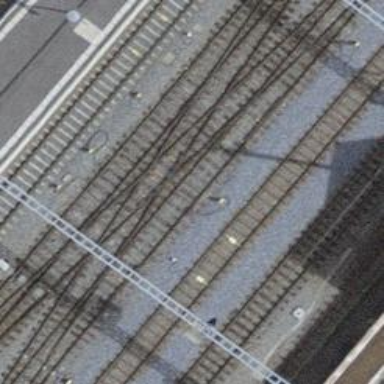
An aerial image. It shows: Single-track electrified railway siding with contact line for service.